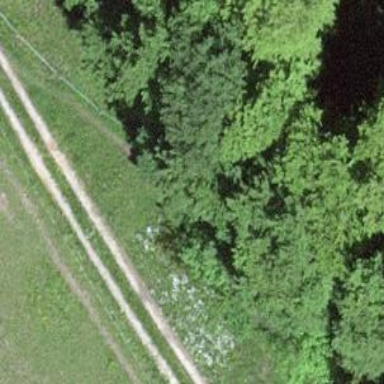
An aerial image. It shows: Brown bench.